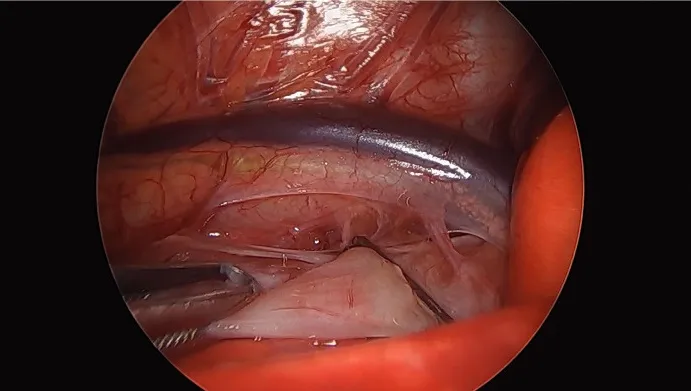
A singular 5-mm metal clip was used to close the tracheoesophageal fistula (TEF).
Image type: endoscopy (arthroscopy)